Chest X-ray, PA view. Patient: 49 years old, sex M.
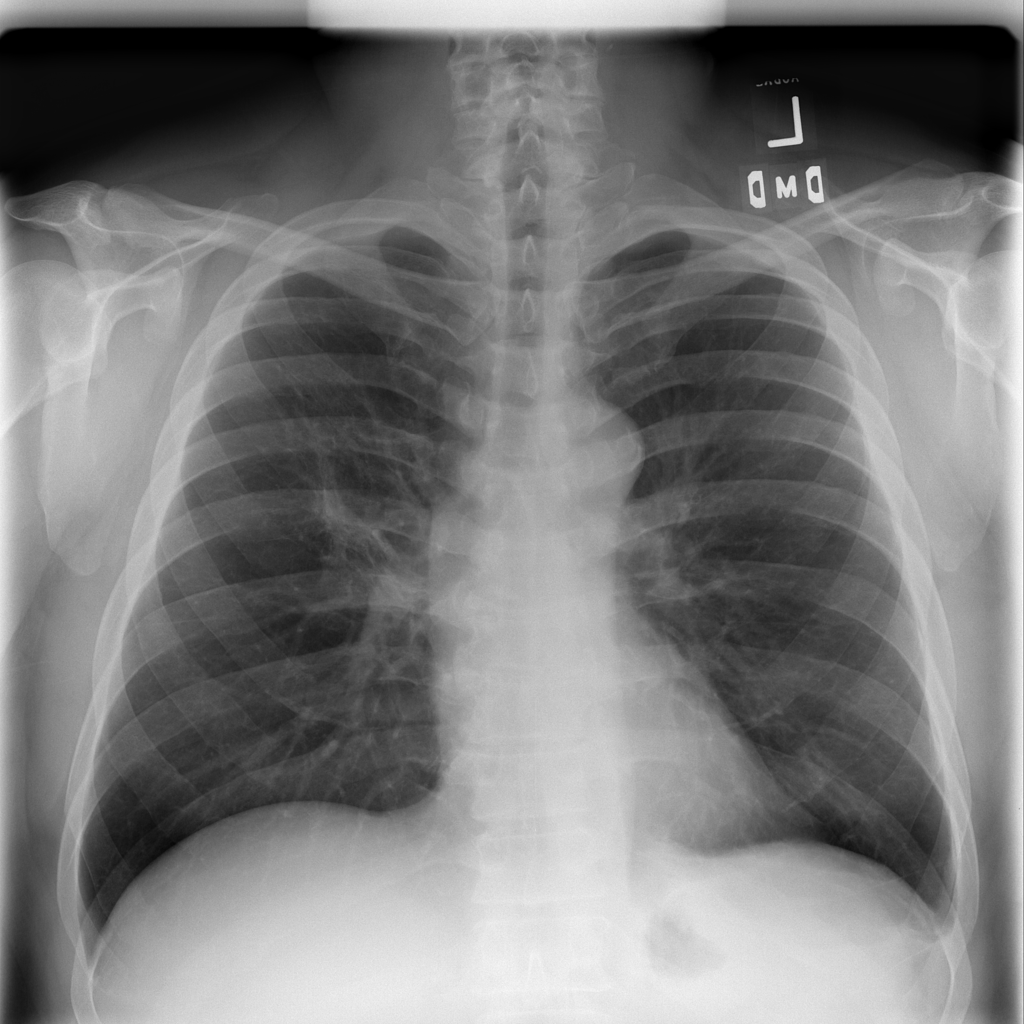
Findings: Atelectasis